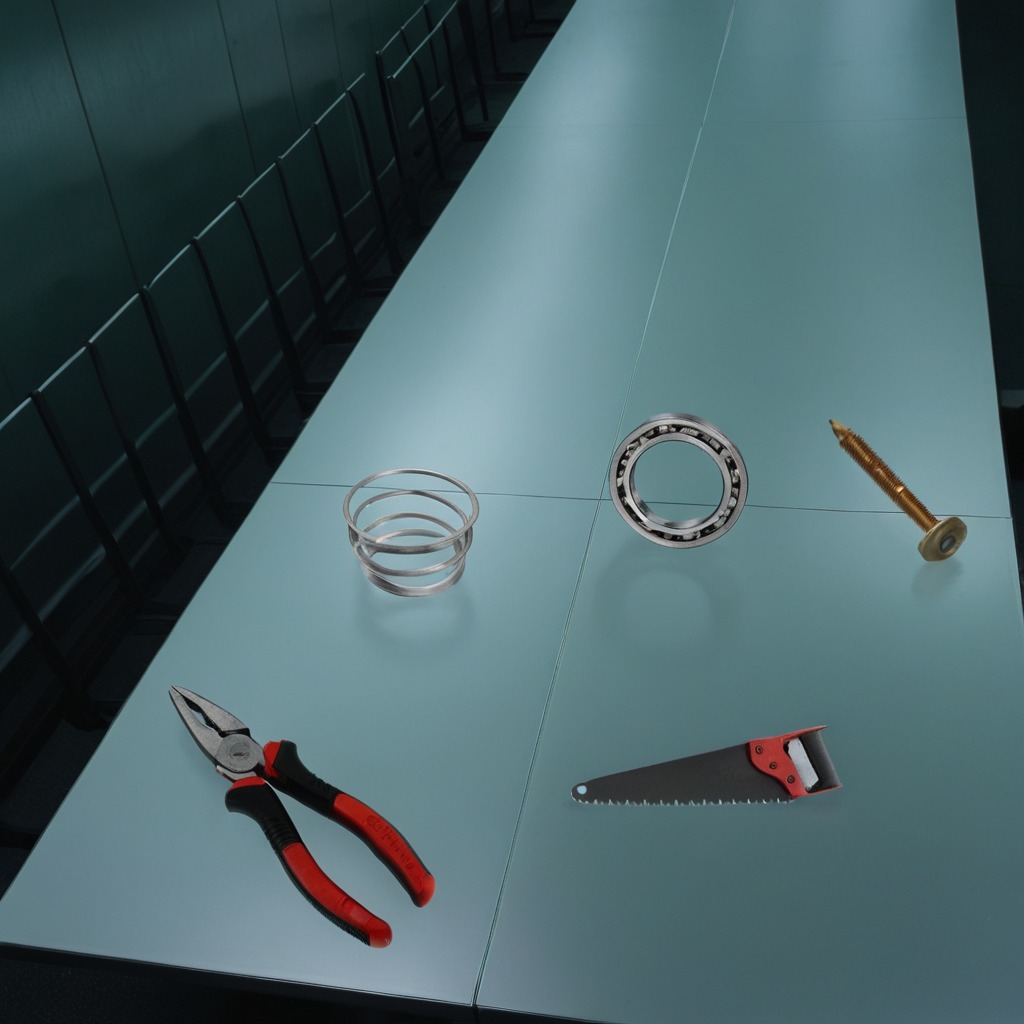
A ball bearing, pliers, a coiled metal spring, and a saw are lying on the table.